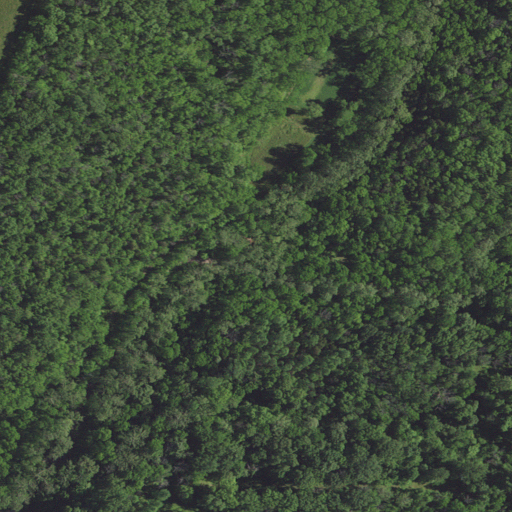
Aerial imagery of valley in Indiana named Owl Hollow containing only deciduous forest